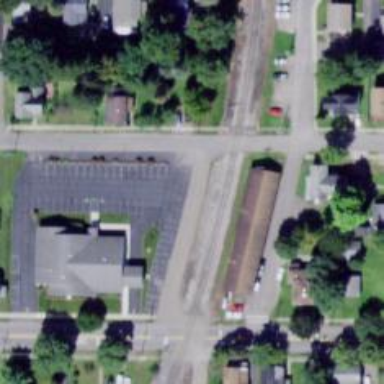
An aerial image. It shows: Railway level crossing.